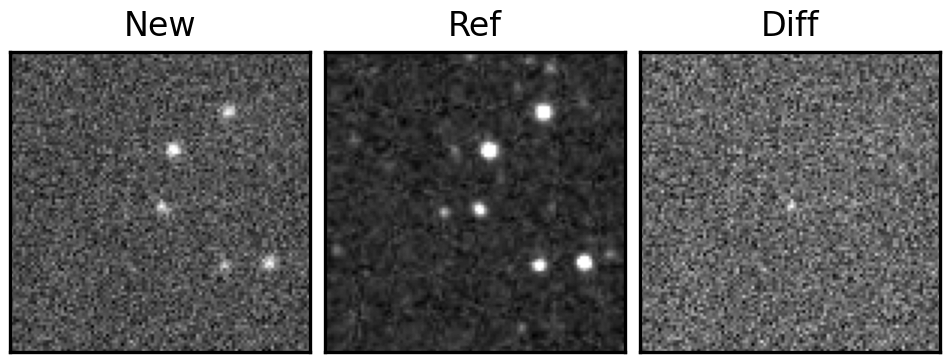
Label: real